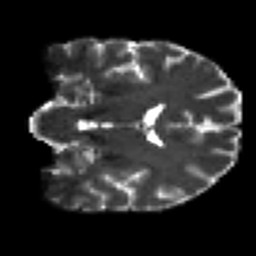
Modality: T2w
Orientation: coronal
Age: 24
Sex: female
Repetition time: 8.4 s
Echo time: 0.09 s